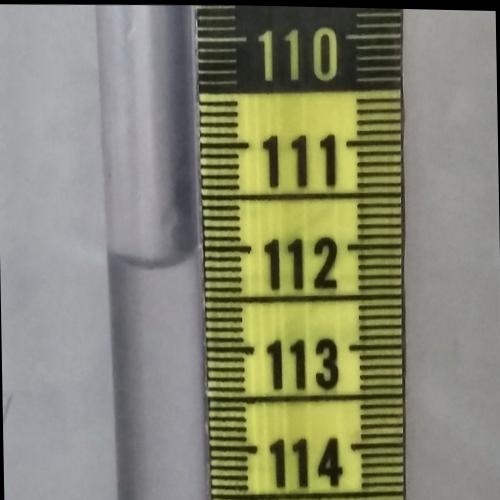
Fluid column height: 112.1 cm